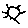
Label: sun